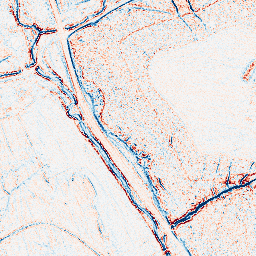
Category: edge_preserving
Decomposition family: bilateral
Decomposition parameters: d: 5
sigma_color: 25
sigma_space: 100
Upsampling method: regularized
Upsampling parameters: scale: 2
lambda_reg: 0.001
Upsampling scale: 2